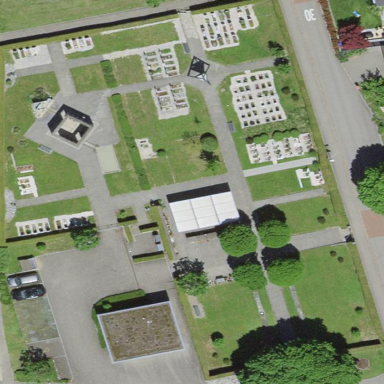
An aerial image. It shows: Cemetery.